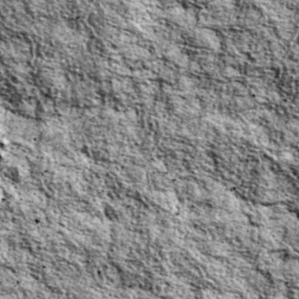
Label: non_frost